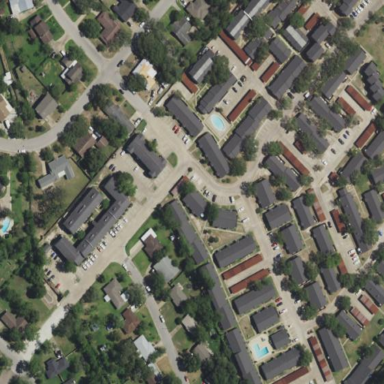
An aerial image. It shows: Residential area with apartments.